Question: I stumbled upon a problem on a project that I need to work on. The project use Cocoapods for managing its libraries. I run 'pod install' as usual to get started but xcode give me errors. I got 'Undefined symbols for architecture armv7' as you can see in the image below:

All this symbols are the libraries that I use with my project. Eg. AFNetworking, RNBlurModalView. I tried to remove all the Cocoapods related file from the project and running 'pod install' again, but it still doesn't solved the problem.
What I have done so far:
- - 'pod install'- - 'YES''NO'
I also try the solutions from the <URL>, but none of it is working for me.
If it helps, I'm using xCode6 and Cocoapods '0.34.4'. The project valid architectures is 'armv7 and armv7s'.
When running 'pod install --verbose'
'''
Integrating client project
Integrating target 'Pods' ('AIYOCore.xcodeproj' project)
[!] The use of implicit sources has been deprecated. To continue using all of the sources currently on your machine, add the following to the top of your Podfile:
source 'https://github.com/CocoaPods/Specs.git'
[!] The 'Project [Debug]' target overrides the 'OTHER_LDFLAGS' build setting defined in 'Pods/Target Support Files/Pods/Pods.debug.xcconfig'. This can lead to problems with the CocoaPods installation
- Use the '$(inherited)' flag, or
- Remove the build settings from the target.
[!] The 'Project [Release]' target overrides the 'OTHER_LDFLAGS' build setting defined in 'Pods/Target Support Files/Pods/Pods.release.xcconfig'. This can lead to problems with the CocoaPods installation
- Use the '$(inherited)' flag, or
- Remove the build settings from the target.
'''
Thanks in advance.
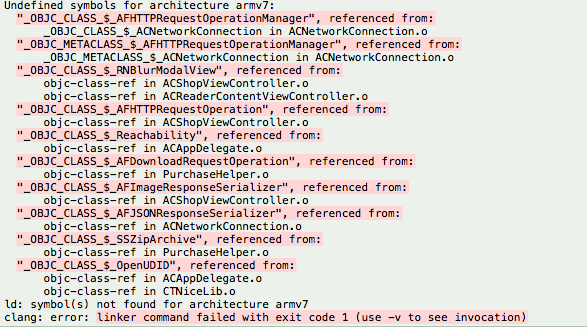
Answer: It seems like you don't have '$(inherited)' in OTHER LINKER FLAGS. Please post output of the 'pod install'